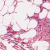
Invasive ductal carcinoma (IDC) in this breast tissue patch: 1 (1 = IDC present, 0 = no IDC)